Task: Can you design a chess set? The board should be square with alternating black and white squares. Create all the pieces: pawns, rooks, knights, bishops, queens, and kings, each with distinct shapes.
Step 4725:
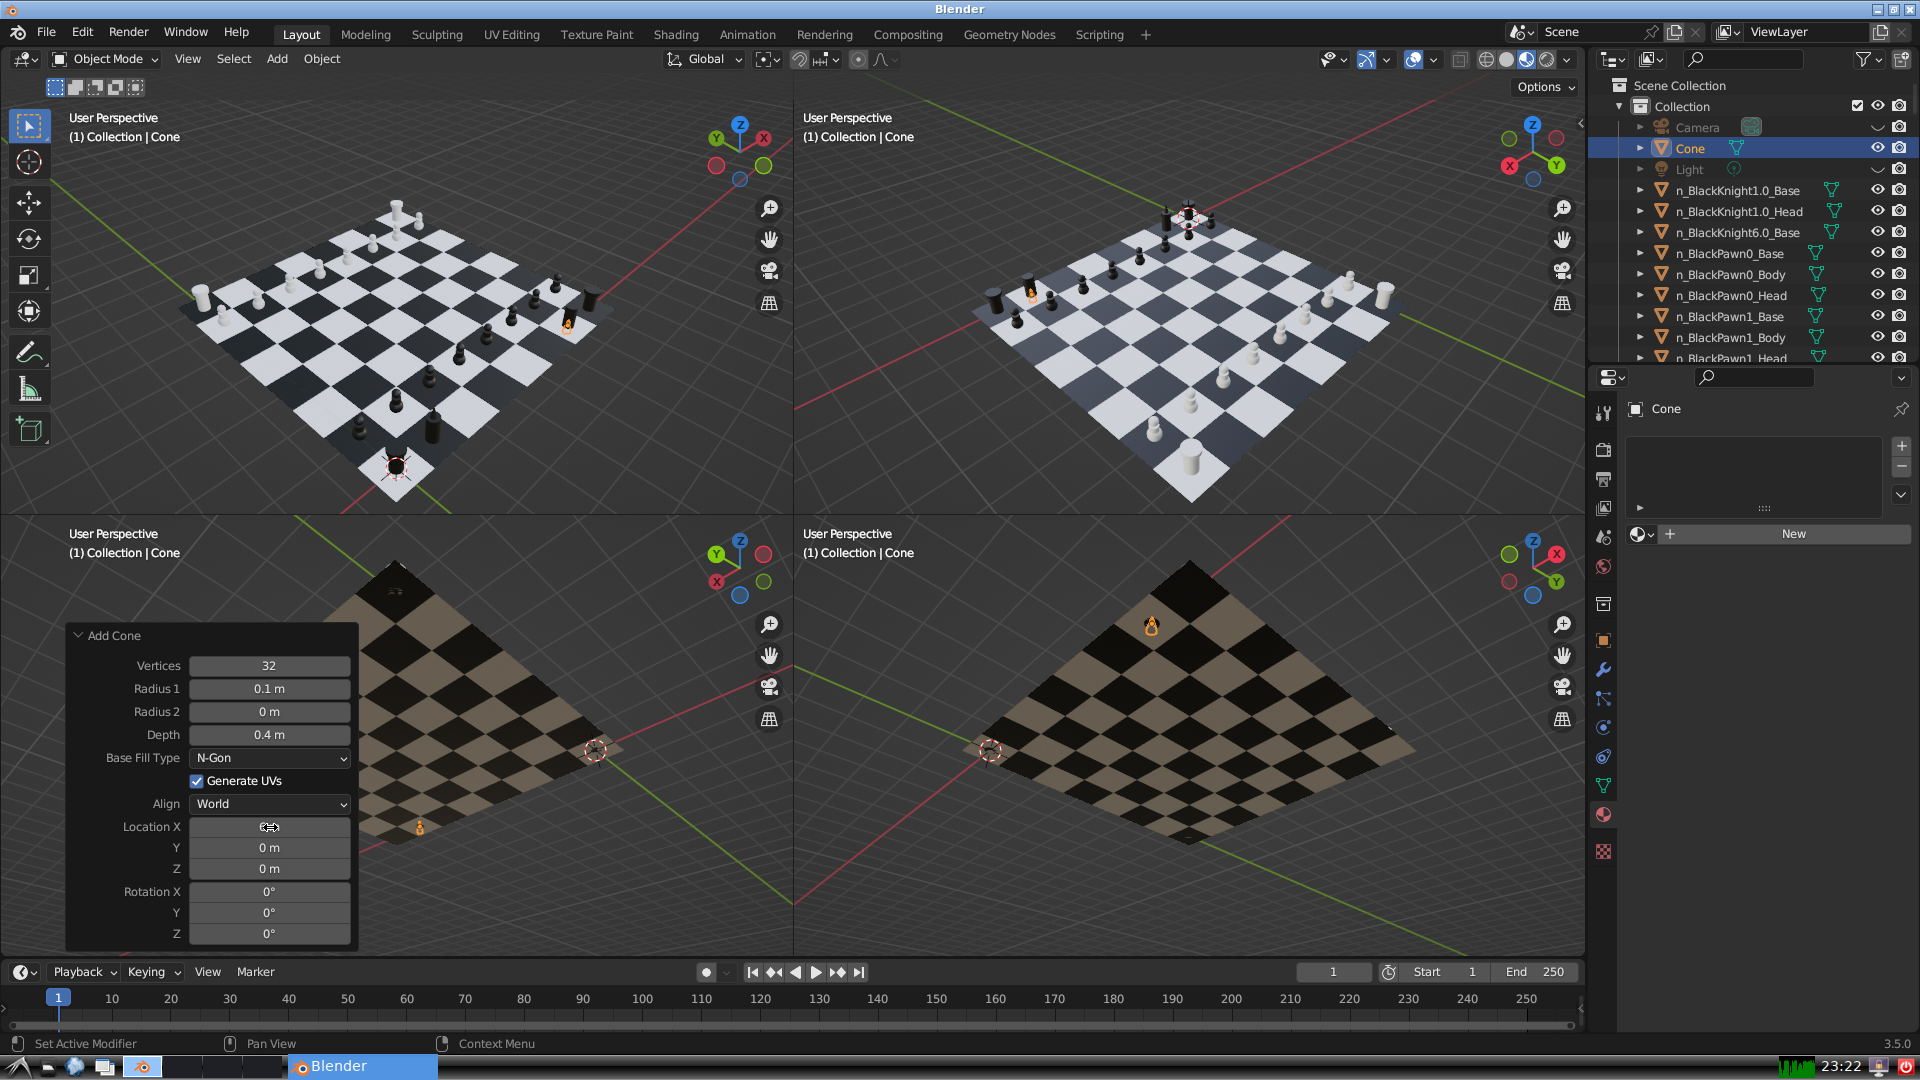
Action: {"mouse_move": [270, 847]}